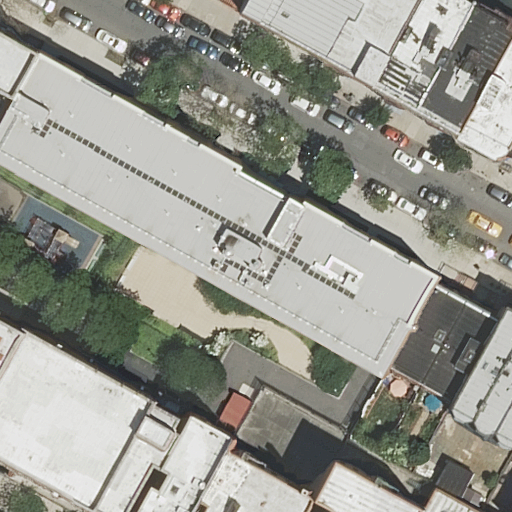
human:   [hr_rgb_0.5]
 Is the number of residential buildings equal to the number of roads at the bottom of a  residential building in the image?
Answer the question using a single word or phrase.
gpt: no

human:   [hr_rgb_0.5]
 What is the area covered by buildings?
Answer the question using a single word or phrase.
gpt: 2557m2

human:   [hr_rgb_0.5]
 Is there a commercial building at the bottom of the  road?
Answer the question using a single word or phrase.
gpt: no

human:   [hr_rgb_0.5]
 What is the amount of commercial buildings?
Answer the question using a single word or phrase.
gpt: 0

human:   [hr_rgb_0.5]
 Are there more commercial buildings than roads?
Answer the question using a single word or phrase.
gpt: no

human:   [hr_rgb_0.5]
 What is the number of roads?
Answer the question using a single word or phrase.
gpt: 1

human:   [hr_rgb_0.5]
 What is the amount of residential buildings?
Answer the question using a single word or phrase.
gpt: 13

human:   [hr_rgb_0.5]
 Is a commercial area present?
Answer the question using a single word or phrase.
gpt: no

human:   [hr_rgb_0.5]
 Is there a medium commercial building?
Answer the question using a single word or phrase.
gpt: no

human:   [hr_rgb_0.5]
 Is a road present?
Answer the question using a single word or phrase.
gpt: yes

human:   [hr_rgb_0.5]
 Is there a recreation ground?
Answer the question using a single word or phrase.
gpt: no

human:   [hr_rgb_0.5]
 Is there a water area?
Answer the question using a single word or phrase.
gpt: no

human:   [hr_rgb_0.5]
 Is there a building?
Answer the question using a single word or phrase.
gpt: yes

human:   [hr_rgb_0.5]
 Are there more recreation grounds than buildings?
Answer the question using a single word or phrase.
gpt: no

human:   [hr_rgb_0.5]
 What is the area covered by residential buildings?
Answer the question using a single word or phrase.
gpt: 2557m2

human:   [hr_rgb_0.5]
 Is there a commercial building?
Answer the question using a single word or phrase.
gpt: no

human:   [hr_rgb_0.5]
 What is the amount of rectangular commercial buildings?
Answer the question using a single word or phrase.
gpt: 0

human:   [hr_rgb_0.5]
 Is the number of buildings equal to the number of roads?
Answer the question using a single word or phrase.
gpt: no

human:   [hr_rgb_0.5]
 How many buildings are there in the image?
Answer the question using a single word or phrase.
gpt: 13

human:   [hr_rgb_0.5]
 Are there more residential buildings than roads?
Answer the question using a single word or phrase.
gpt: yes

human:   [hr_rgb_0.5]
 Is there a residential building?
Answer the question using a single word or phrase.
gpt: yes

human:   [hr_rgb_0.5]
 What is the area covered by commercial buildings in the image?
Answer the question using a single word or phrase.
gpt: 0m2

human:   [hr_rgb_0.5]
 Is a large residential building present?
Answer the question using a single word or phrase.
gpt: yes

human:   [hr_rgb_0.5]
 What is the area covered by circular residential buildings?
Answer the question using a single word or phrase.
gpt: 0m2

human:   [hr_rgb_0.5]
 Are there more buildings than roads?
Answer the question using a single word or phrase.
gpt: yes

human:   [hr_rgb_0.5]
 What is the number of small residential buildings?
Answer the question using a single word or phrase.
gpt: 3

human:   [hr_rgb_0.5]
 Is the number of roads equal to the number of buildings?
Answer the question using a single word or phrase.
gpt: no

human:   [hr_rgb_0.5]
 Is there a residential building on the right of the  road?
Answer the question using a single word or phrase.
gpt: yes

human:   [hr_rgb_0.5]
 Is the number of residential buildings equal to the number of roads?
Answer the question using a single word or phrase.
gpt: no

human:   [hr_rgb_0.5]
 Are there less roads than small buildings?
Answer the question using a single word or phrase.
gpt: yes

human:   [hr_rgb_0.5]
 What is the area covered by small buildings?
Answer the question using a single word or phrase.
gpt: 49m2

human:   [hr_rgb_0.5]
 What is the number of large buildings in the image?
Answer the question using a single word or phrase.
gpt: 1

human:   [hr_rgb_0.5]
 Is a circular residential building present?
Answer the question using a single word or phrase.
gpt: no

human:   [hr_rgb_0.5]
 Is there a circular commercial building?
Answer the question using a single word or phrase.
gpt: no

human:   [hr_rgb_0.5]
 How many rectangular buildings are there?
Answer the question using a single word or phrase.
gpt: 10

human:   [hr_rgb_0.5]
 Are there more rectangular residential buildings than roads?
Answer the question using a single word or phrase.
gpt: yes

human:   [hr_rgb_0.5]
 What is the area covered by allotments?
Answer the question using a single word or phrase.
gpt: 0m2

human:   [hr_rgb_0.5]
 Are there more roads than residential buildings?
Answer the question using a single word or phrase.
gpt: no

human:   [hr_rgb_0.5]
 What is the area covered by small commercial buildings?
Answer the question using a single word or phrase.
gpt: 0m2

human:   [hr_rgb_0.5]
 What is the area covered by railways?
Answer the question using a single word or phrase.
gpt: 0m2

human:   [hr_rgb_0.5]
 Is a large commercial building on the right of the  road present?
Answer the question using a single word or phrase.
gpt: no

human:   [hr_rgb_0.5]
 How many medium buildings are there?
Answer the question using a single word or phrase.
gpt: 9

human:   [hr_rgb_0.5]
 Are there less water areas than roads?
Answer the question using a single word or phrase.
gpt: yes

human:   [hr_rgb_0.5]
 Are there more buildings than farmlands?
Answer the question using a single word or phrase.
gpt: yes

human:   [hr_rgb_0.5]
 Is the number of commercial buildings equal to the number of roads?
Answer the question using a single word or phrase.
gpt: no

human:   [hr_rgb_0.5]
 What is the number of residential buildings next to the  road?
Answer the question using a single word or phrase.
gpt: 13

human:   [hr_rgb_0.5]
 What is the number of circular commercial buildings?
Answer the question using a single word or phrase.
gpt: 0

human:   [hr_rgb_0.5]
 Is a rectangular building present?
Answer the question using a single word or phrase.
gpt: yes

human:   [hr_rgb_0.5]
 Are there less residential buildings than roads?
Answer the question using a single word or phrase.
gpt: no

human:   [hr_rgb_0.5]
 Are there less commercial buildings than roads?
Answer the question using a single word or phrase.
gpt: yes

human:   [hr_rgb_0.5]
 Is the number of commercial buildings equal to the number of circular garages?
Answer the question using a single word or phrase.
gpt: yes

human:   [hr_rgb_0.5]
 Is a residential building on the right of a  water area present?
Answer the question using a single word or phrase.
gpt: no

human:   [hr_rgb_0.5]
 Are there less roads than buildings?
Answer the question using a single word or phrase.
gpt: yes

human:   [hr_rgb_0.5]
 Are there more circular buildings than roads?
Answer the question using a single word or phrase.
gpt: no

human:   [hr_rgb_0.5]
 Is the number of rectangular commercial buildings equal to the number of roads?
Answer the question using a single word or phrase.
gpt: no

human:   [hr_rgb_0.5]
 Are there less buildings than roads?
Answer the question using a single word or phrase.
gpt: no

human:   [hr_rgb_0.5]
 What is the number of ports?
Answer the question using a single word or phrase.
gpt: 0

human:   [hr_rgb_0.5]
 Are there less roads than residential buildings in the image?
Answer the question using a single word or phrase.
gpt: yes

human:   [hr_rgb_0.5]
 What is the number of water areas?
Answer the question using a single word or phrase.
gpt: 0

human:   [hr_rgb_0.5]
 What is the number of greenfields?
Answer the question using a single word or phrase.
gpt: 0

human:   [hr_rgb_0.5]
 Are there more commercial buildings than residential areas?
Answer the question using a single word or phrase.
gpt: no

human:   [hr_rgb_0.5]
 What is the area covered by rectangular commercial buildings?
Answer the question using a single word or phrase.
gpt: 0m2

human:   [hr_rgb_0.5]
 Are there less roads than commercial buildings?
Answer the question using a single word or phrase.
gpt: no

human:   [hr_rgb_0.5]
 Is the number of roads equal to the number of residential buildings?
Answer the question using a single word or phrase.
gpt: no